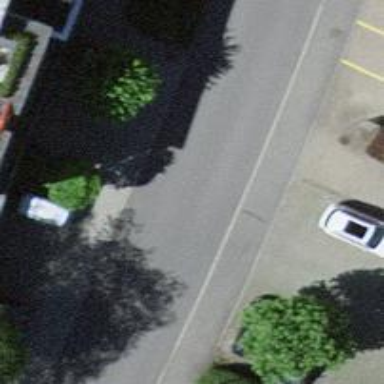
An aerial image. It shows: Parking aisle designated as service road.